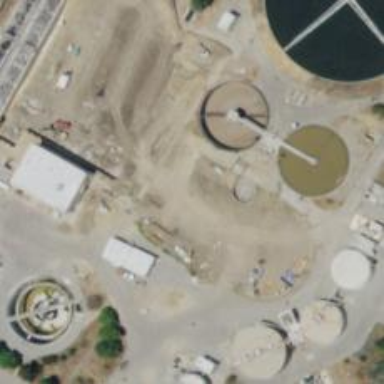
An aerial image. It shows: Storage tank with man-made structure.